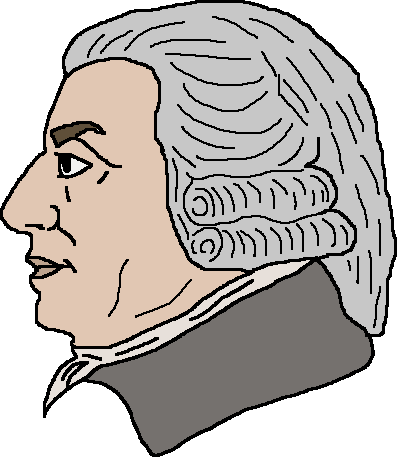
Label: 4_Yes_Chad